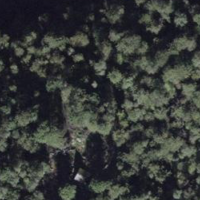
EUNIS habitat code: 44
Species observed at this site:
Frangula alnus